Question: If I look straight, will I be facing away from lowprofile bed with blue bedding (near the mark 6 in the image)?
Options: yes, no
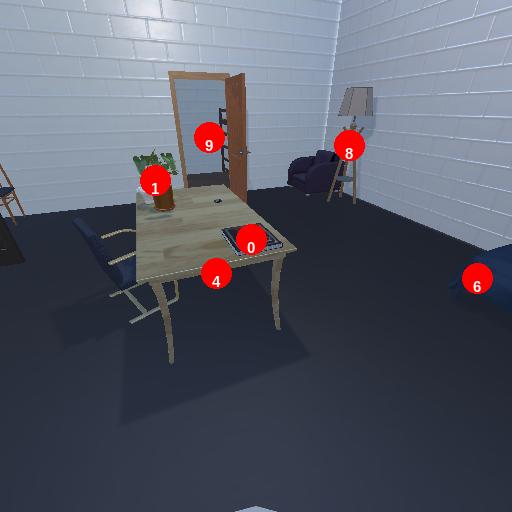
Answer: yes